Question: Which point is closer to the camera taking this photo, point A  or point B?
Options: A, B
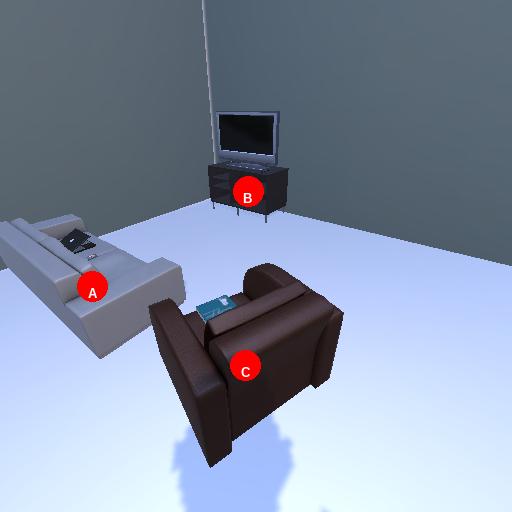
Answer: A